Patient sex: M
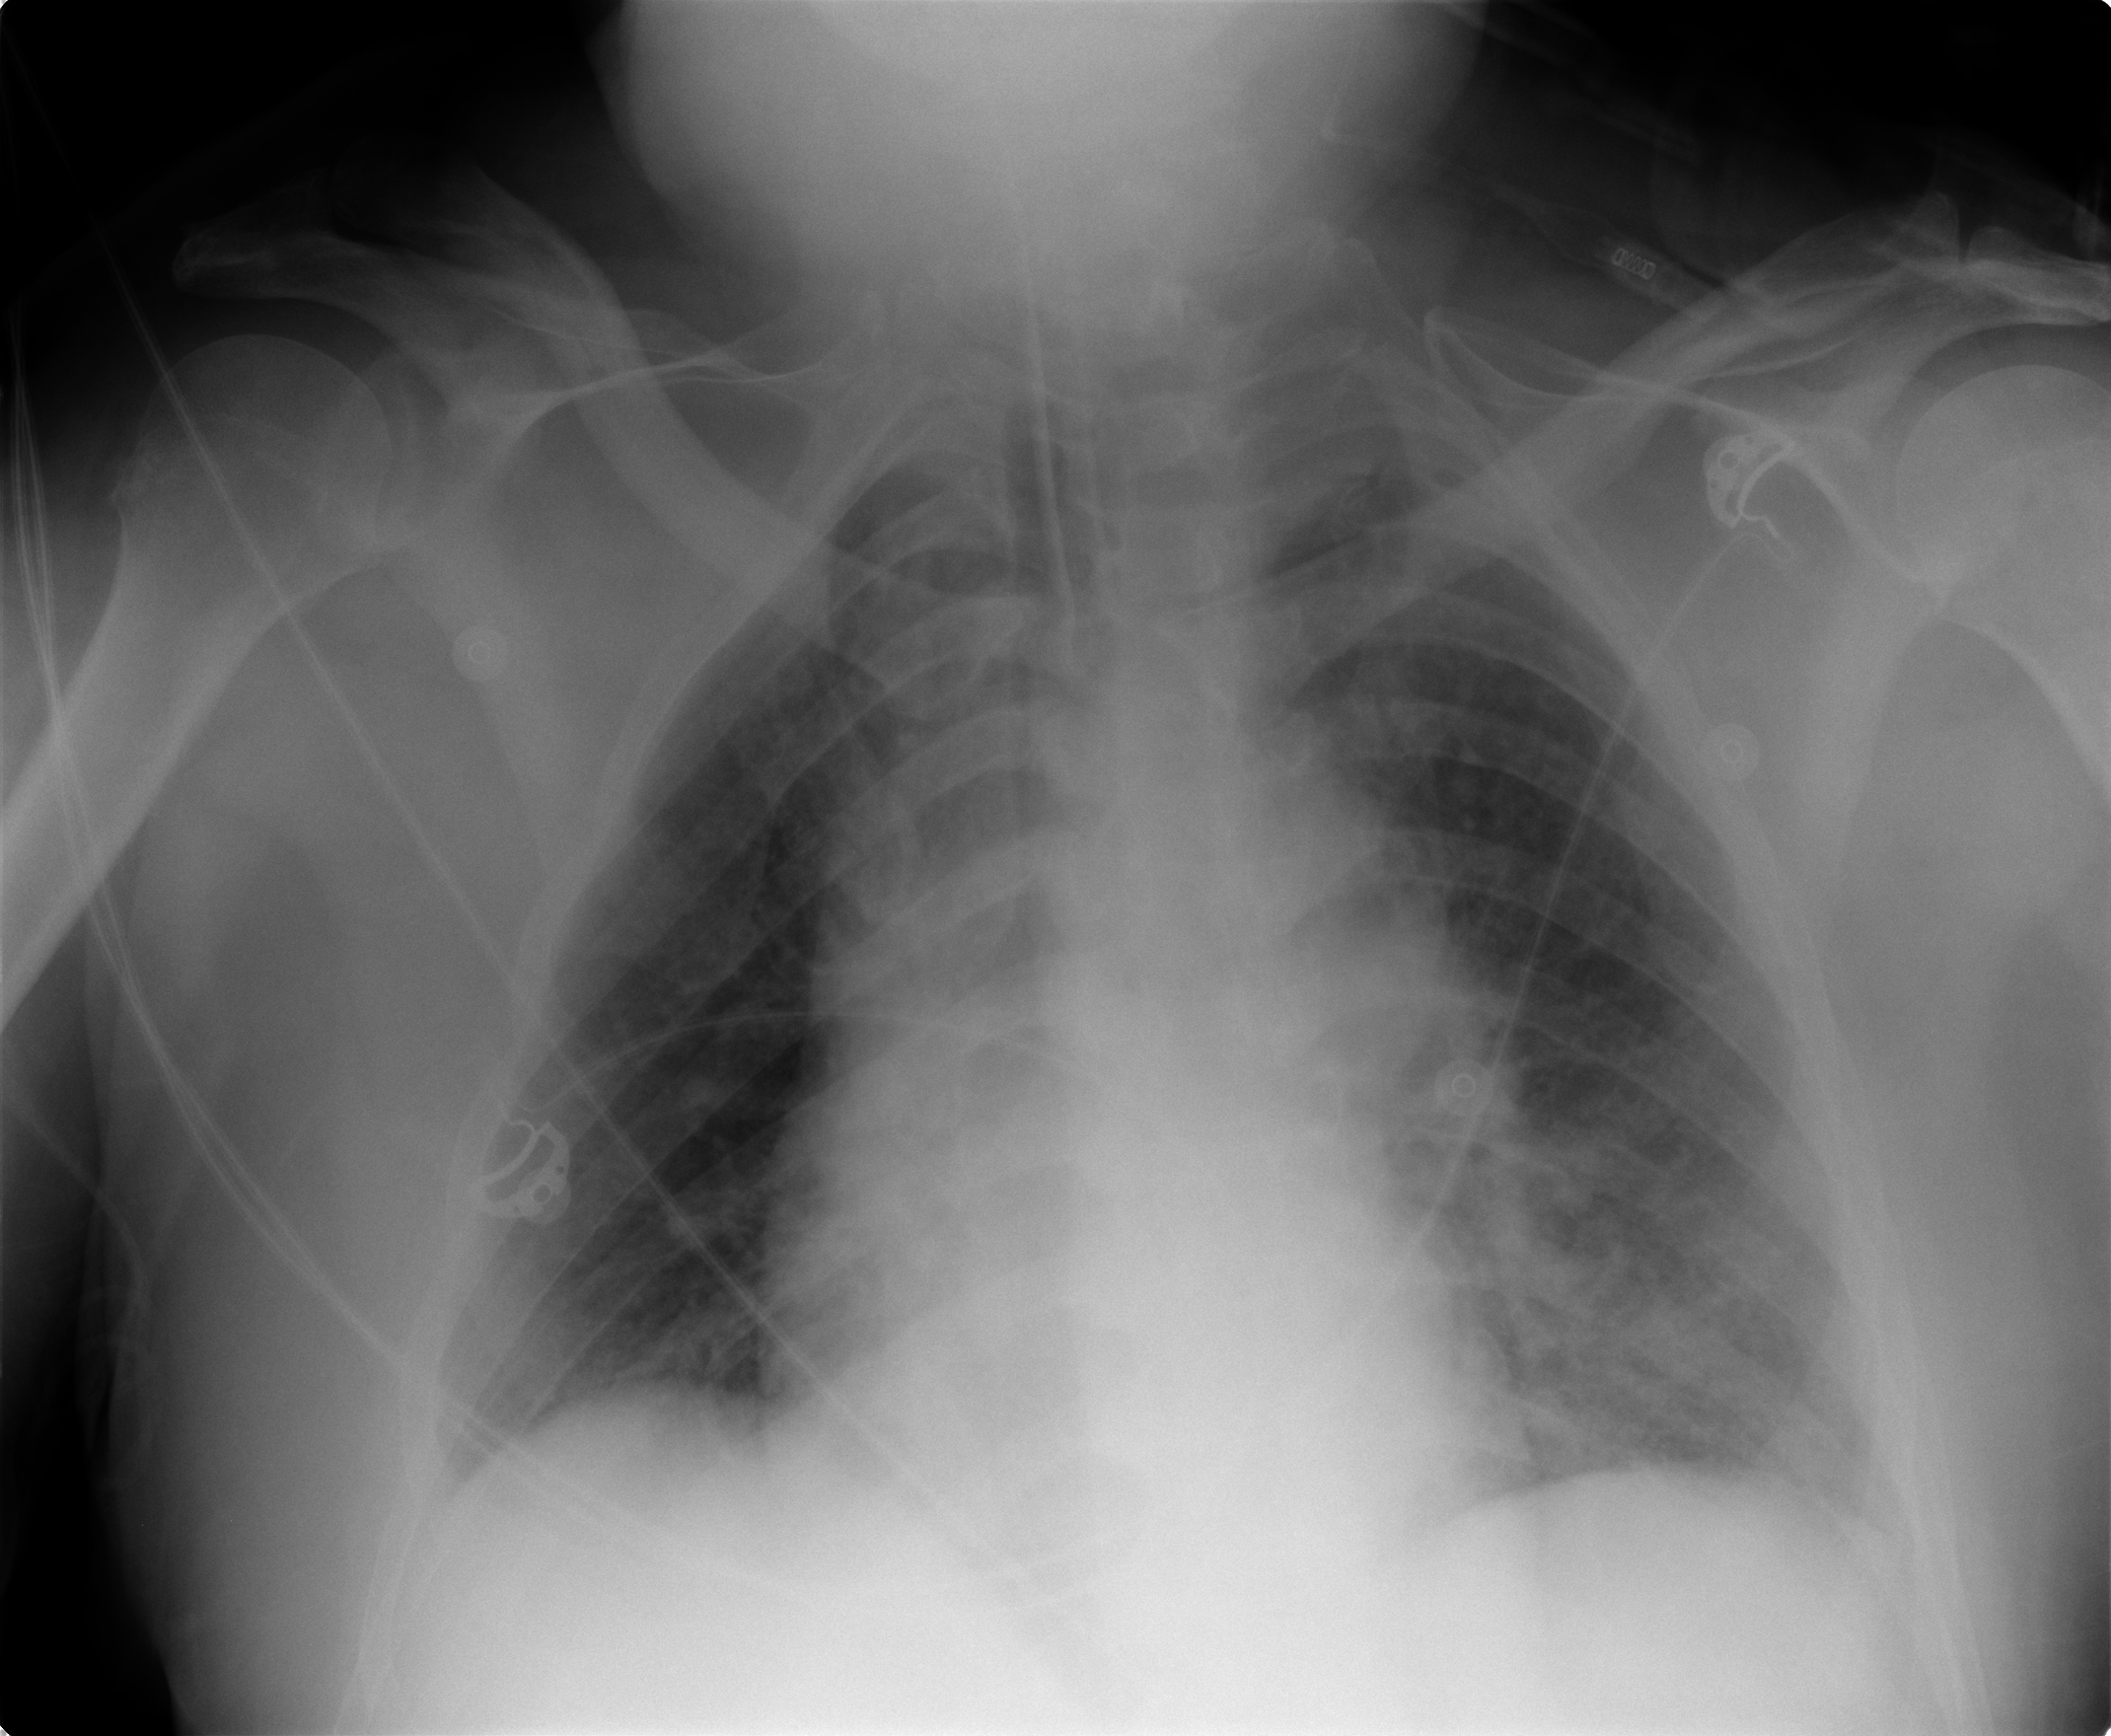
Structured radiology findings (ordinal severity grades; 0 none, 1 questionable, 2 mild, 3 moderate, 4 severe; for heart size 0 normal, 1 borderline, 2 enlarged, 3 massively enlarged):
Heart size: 0
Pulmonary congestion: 2
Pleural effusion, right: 0
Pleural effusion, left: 0
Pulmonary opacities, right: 0
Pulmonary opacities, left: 2
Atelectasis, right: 1
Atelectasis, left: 1